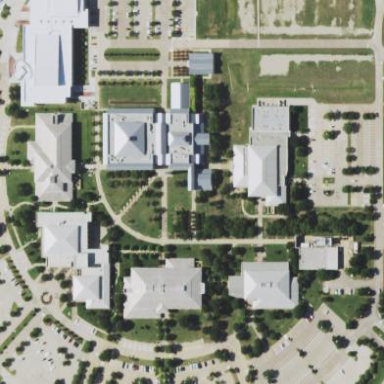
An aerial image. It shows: College.